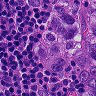
Metastatic tissue present: yes